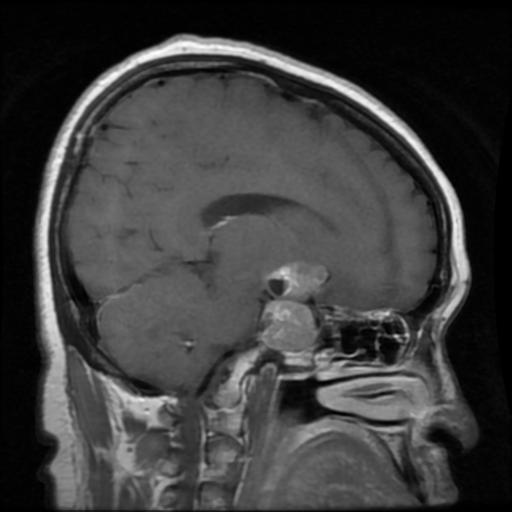
Label: pituitary